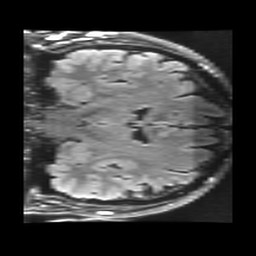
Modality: FLAIR
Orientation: coronal
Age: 61
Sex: male
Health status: healthy
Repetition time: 12 s
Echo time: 0.09782 s